Interaction volume radius: 10 \u00c5
Interaction volume height: 15 \u00c5
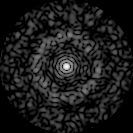
Disorder parameter: 0.8605